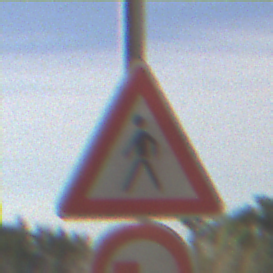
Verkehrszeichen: FussgaengerRechts
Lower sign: UeberholverbotKraftfahrzeuge
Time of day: MorningAfternoon
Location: Outdoor (RoadRail)
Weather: PartlyCloudy
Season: NotSpecified
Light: Natural